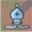
Piece: wB